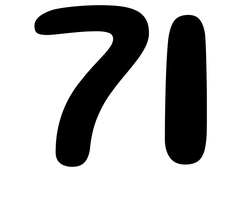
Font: Gluten_Medium